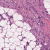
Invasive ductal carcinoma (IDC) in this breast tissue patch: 1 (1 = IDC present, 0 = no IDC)